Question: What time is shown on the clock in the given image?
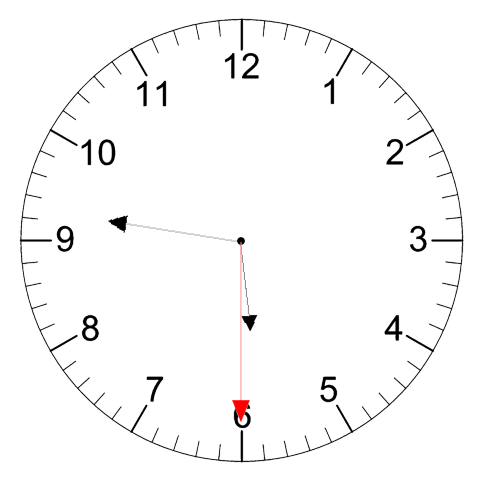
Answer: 05:46:30